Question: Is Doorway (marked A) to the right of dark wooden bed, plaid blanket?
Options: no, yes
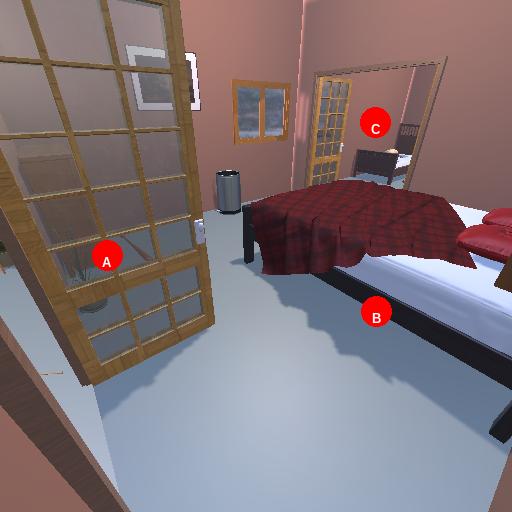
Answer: no